【题型】解答题　【知识点】解析几何　【难度】easy
我们把具有公共焦点、公共对称轴的两段圆锥曲线弧合成的封闭曲线称为“盾圆”.

(1) 设椭圆 $C_1: \frac{x^2}{a^2} + \frac{y^2}{b^2} = 1$ 与双曲线 $C_2: 9x^2 - \frac{9y^2}{8} = 1$ 有相同的焦点 $F_1, F_2$，$M$ 是椭圆 $C_1$ 与双曲线 $C_2$ 的公共点，且 $\triangle MF_1F_2$ 的周长为 6，求椭圆 $C_1$ 的方程；

(2) 如图，已知“盾圆”D 的方程为 $y^2 = \begin{cases} 4x, (0 \le x \le 3), \\ -12(x - 4), (3 < x \le 4). \end{cases}$ 设“盾圆”D 上的任意一点 $M$ 到 $F(1,0)$ 的距离为 $d_1$，$M$ 到直线 $l: x = 3$ 的距离为 $d_2$，求证：$d_1 + d_2$ 为定值.
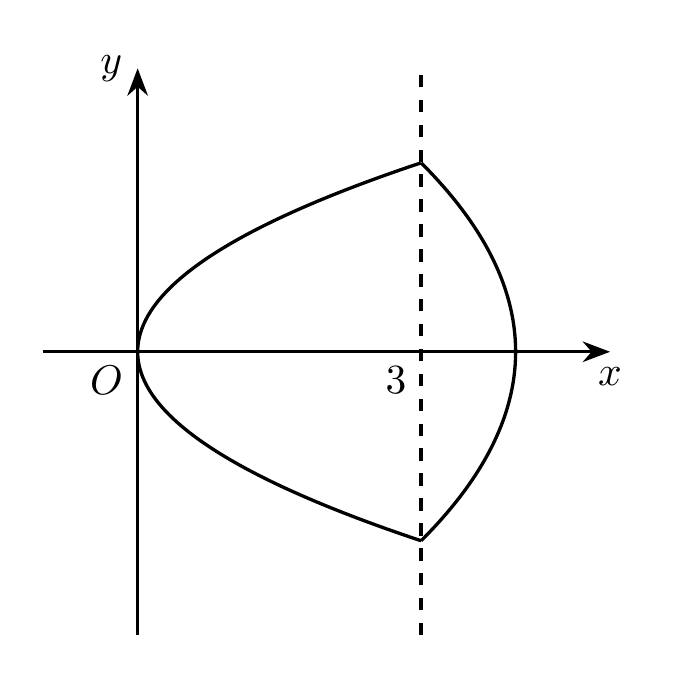
【解答】
【答案】(1) $\frac{x^2}{4} + \frac{y^2}{3} = 1$

(2) 证明见解析

【分析】\textcircled{1} 设椭圆的半焦距为 $c$，结合椭圆定义和条件列方程求 $a, b, c$ 可得椭圆方程；

【详解】\textcircled{1} 设椭圆的半焦距为 $c$，

因为 $\triangle MF_1F_2$ 的周长为 6，

所以 $a+c=3$，

因为椭圆 $C_1$ 与双曲线 $C_2: 9x^2 - \frac{9y^2}{8} = 1$ 有相同的焦点，

所以 $c=1$，

所以 $a=2, b^2 = a^2 - c^2 = 3$.

所以椭圆 $C_1$ 的方程为 $\frac{x^2}{4} + \frac{y^2}{3} = 1$.

\textcircled{2} 设“盾圆”D 上的任意一点 $M$ 的坐标为 $(x, y)$，$d_2 = |x - 3|$.

当 $0 \le x \le 3$ 时，$y^2 = 4x$，$d_1 = \sqrt{(x-1)^2 + y^2} = |x+1|$，\\
即 $d_1 + d_2 = |x+1| + |x-3| = (x+1) + (3-x) = 4$；\\
当 $3 < x \le 4$ 时，$y^2 = -12(x-4)$，$d_1 = \sqrt{(x-1)^2 + y^2} = |7-x|$，\\
即 $d_1 + d_2 = |7-x| + |x-3| = (7-x) + (x-3) = 4$。\\
所以 $d_1 + d_2 = 4$ 为定值。